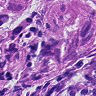
Metastatic tissue present: yes